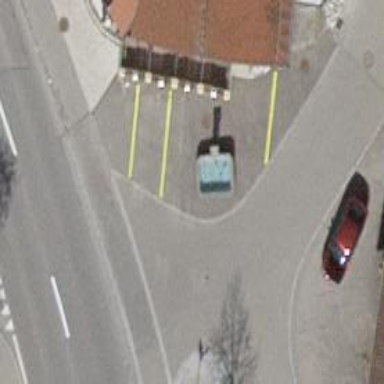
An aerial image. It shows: Beautiful fountain.